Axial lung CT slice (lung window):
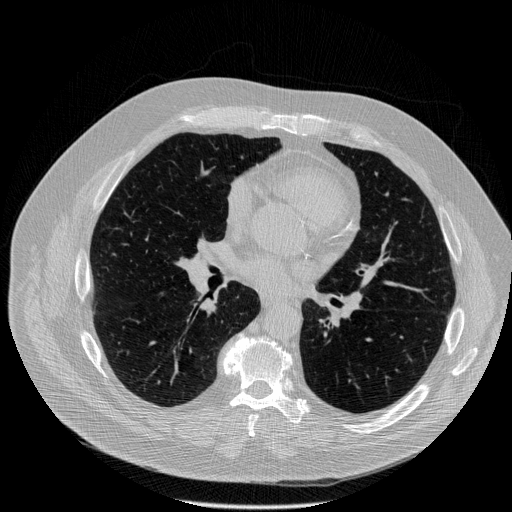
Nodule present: no